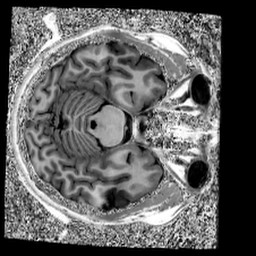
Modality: MP2RAGE
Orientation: axial
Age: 28
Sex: female
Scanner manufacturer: siemens
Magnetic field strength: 7 T
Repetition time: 6 s
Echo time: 0.00283 s